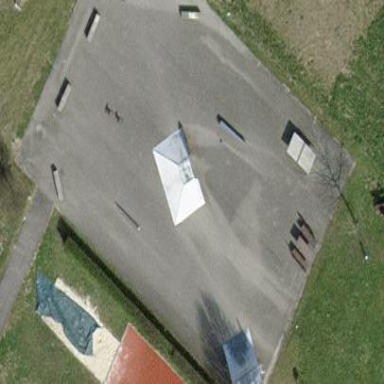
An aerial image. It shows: Asphalt pitch for leisure activities.